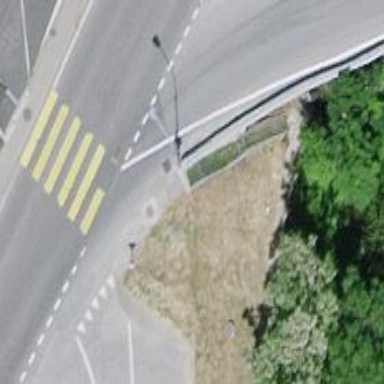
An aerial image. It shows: Footway with metal surface.